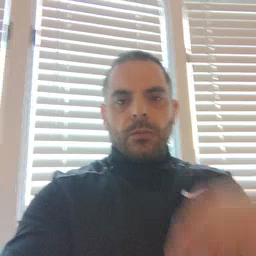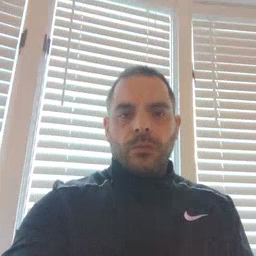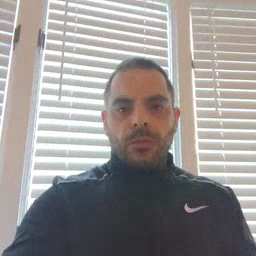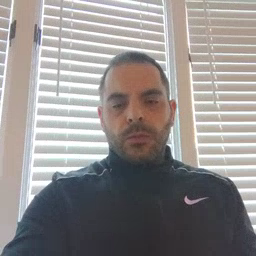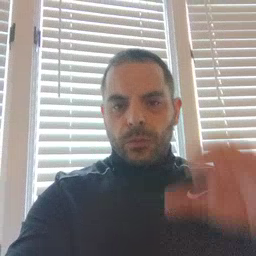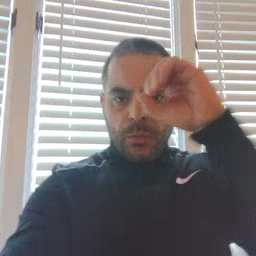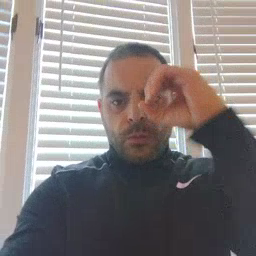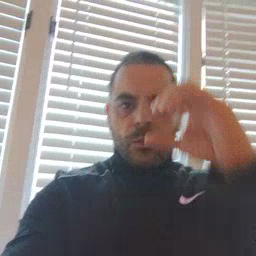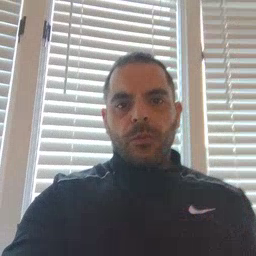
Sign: owl